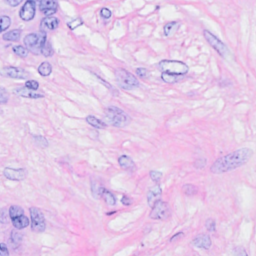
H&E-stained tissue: Breast